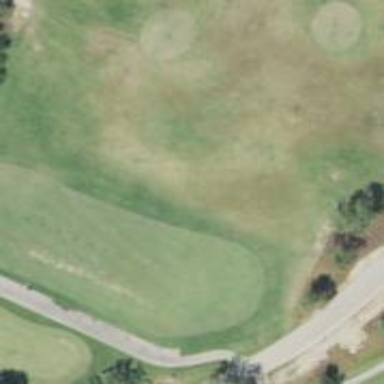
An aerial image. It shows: Golf tee.